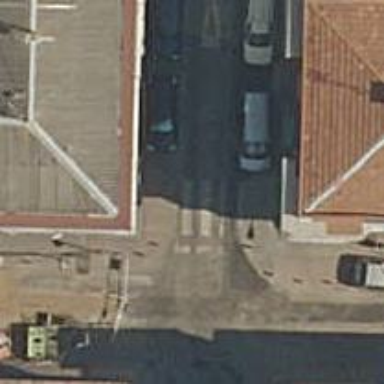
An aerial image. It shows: Uncontrolled zebra crossing on the road.